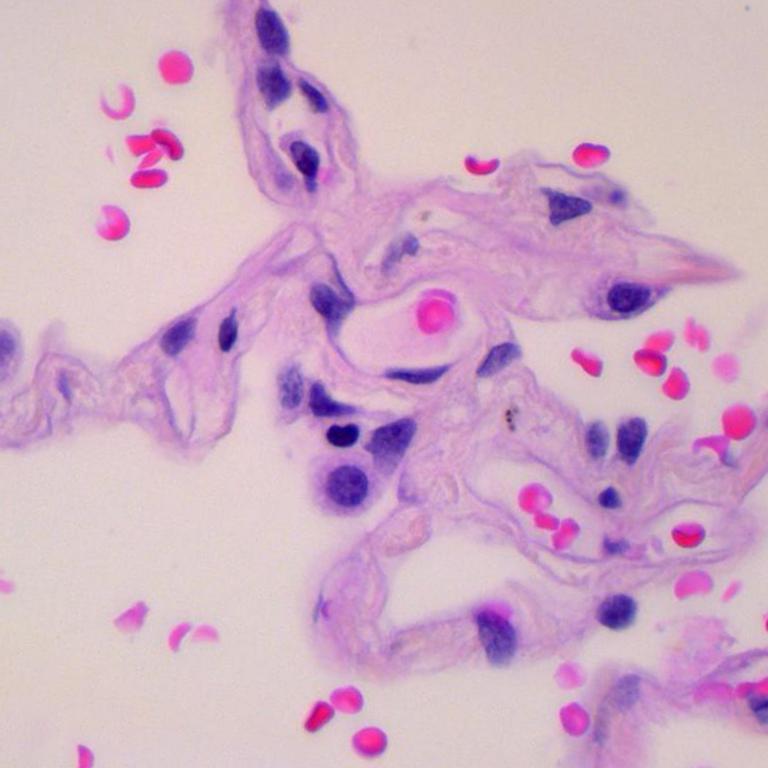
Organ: lung
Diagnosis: benign